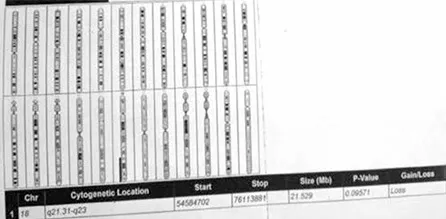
Image of a comparative genomic hybridization (CGH).
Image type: chart (chart)